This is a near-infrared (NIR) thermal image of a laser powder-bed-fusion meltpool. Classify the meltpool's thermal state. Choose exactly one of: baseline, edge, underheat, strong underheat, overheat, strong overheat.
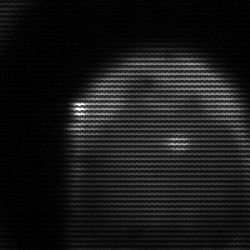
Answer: edge